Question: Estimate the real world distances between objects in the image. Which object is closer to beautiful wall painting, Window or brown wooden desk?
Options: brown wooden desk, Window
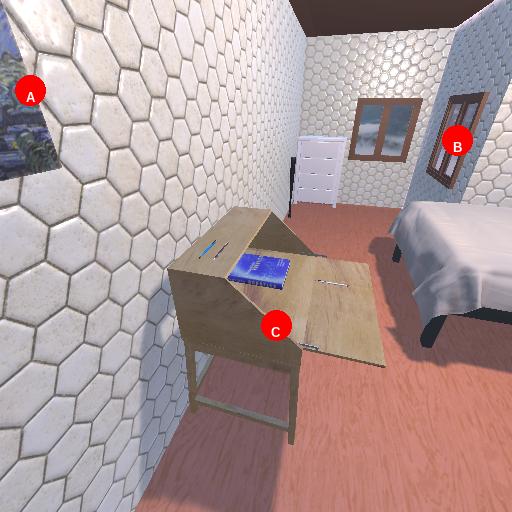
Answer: brown wooden desk